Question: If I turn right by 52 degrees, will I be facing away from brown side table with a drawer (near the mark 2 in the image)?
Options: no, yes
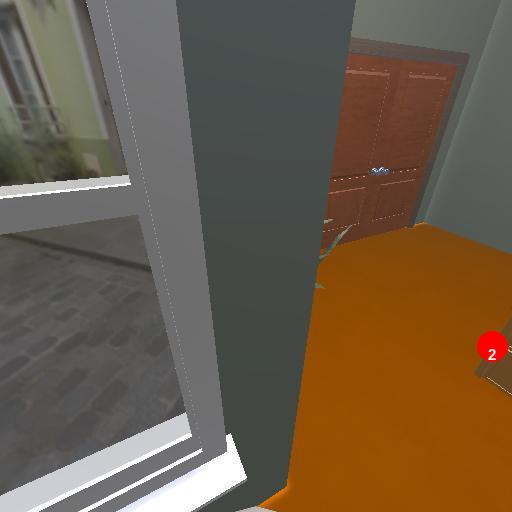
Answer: no